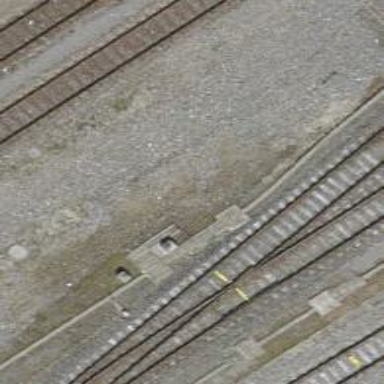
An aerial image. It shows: Abandoned railway.